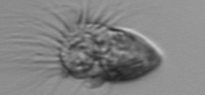
Label: Strombidium_morphotype1